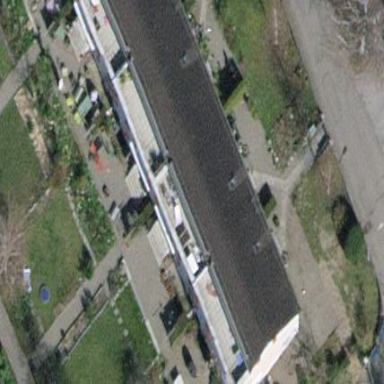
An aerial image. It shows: Terrace building.